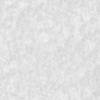
Label: no_change